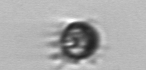
Label: Ciliophora